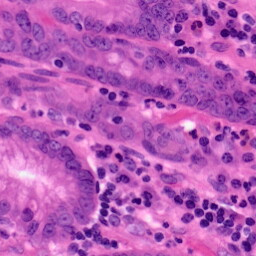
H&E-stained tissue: Pancreatic